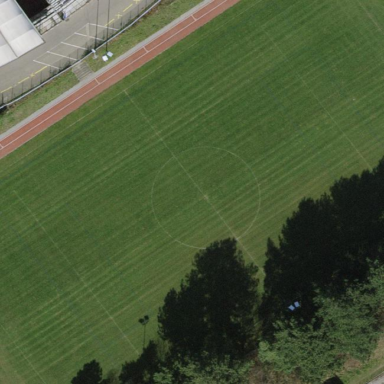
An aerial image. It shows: Grass pitch designated for soccer.